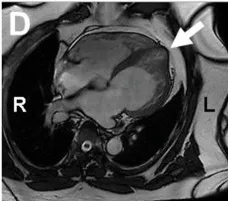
Echocardiography and cardiac magnetic resonance imaging (cMRI) in the proband's father (II-1) (upper and middle panel) and sister (III-1) (lower panel). (D-F) cMRI determined dense trabeculation and focal apical septal aneurysm that considered as hypertrophic LVNC in the proband's father.
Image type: radiology (mri)